Question: HI I develop an application in IOS and I meet a problem that I want to change the default text which is "search" in search bar to "Key in video title to search". How to do it ? Please help me Thank you.

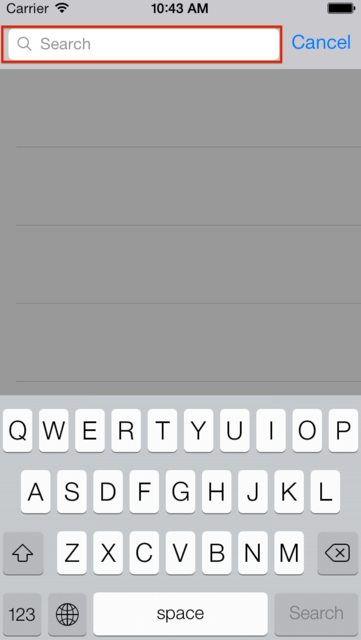
Answer: The 'UISearchBar' and the 'UITextField' have this property of a 'placeholder' which is the default text in the fields.
1.Change it from the Interface Builder.

2.Change it through code
'''
self.searchBarObject.placeholder = @"Key In Video Title To Search";
'''
Read <URL> about the 'UISearchField'.